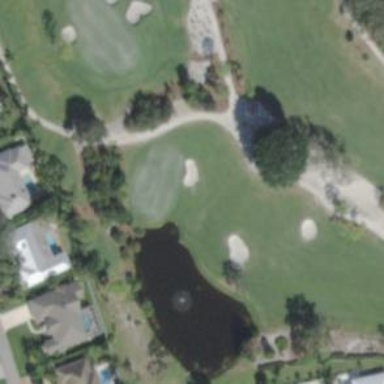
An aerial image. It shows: View of golf hole.